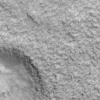
Label: not_dusty